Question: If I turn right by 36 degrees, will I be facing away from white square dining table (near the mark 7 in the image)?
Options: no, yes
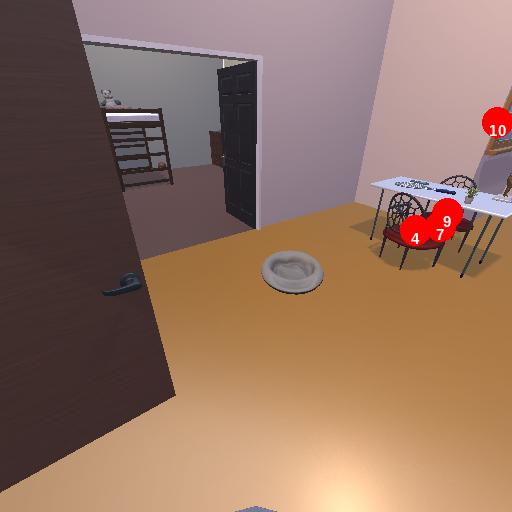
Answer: no